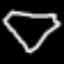
Label: diamond